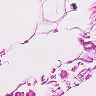
Metastatic tissue present: no